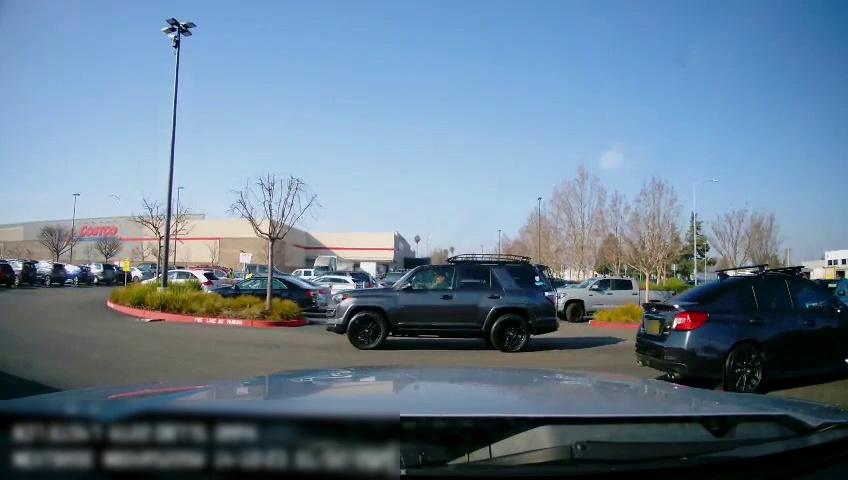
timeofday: Day
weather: Sunny
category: Drivable Space
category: Vehicles | Car
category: Vehicles | SUV
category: Vehicles | Truck
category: Vehicles | SUV
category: Vehicles | Car
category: Vehicles | Car
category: Vehicles | Car
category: Vehicles | Car
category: Vehicles | SUV
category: Vehicles | Truck
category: Vehicles | Truck
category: Vehicles | SUV
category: Vehicles | SUV
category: Vehicles | SUV
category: Vehicles | SUV
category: Vehicles | SUV
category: Vehicles | Car
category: Vehicles | Car
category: Traffic | Signs